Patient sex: M
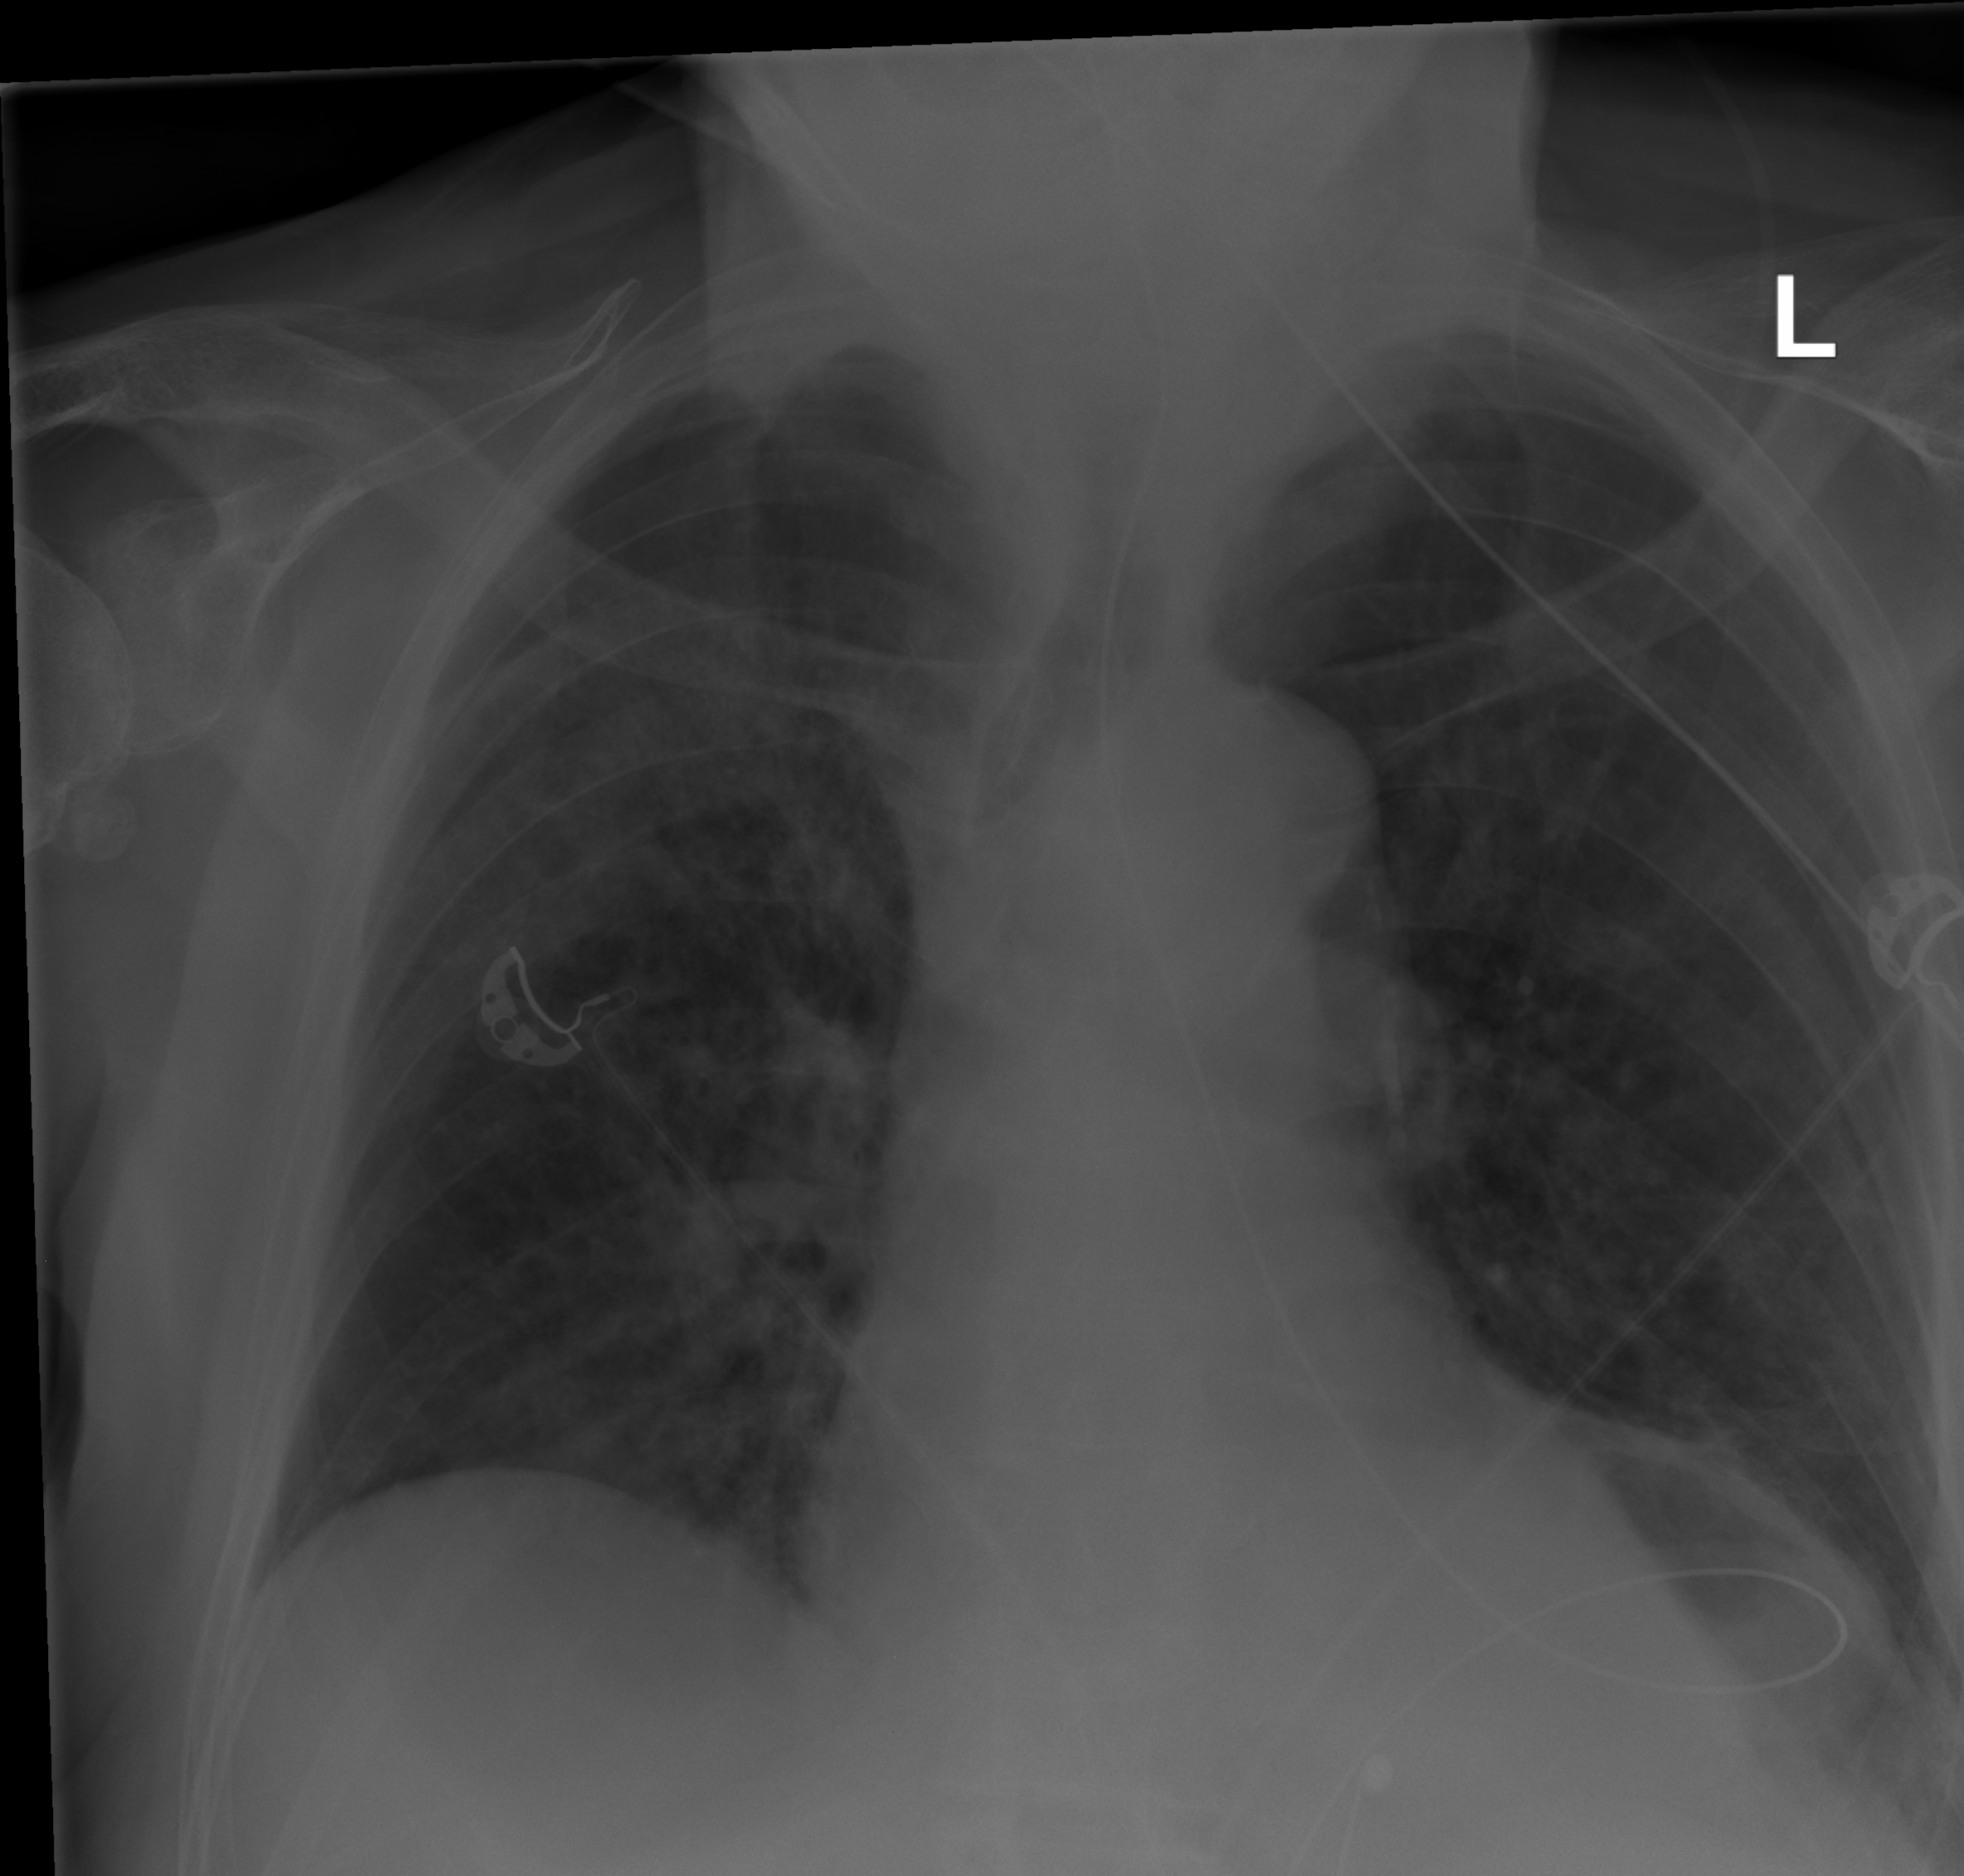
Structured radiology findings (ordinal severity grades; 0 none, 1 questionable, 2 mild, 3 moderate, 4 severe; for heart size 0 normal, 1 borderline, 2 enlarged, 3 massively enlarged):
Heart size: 0
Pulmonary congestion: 0
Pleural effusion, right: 0
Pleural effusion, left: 2
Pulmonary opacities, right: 3
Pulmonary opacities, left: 2
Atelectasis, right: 0
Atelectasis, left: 2